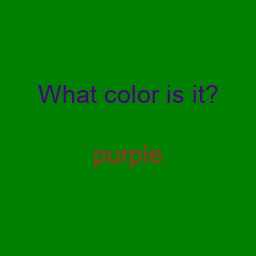
Color: brown
Color name shown: purple
Background color: green
Question text color: indigo